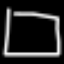
Label: square